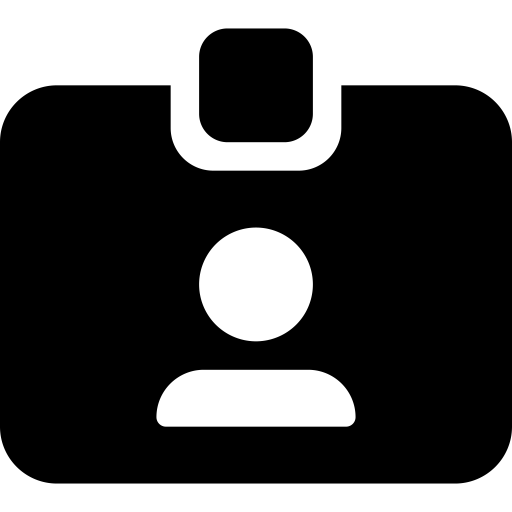
Tags: icon, FontAwesome, fa-icon, solid, id, card, clip